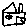
Label: house